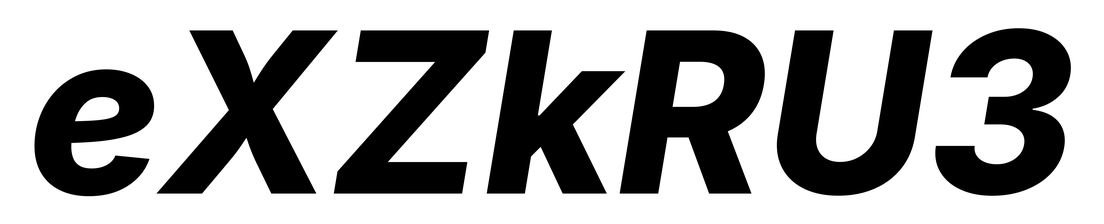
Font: Inter-Italic_ExtraBold_Italic